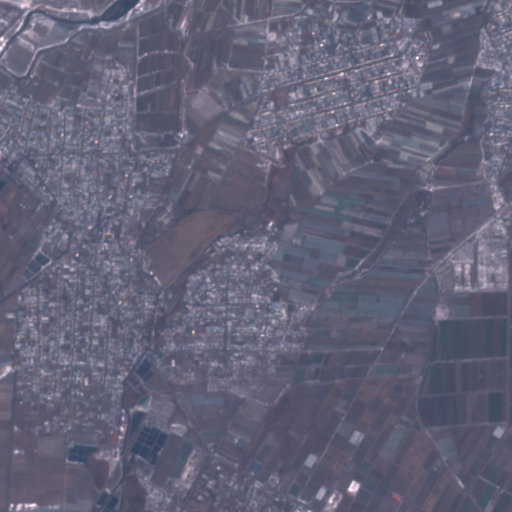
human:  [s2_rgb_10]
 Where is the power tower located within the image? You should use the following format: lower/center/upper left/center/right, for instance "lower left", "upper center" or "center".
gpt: The power tower is located in the right of the image.
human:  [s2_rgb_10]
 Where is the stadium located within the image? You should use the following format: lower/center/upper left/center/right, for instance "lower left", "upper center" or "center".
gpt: The stadium is located in the upper center of the image.
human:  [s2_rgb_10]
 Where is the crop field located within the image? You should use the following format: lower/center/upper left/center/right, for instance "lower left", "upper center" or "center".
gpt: There is no crop field in the image.